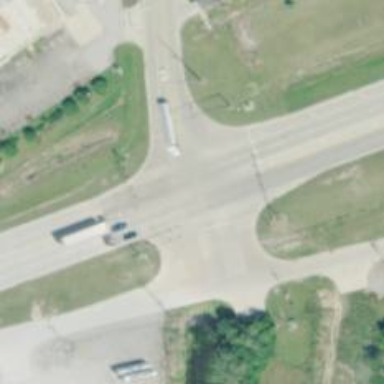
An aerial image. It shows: Frontage road.